Question: In the case where my user uploads an excel file with only one worksheet, I want to intelligently use only that worksheet. However, when I pull the schema for this file I see an unexpected worksheet (circled):

The schema is retrieved via:
'''
OleDBConnection.GetSchema("Tables")
'''
In this case, it looks like the second worksheet is a filter defined by the user to "peg" two columns from scrolling.
: Is it safe for me to ignore worksheets with "$<filter>" appended? Put another way, if I run through all the worksheets, throwing out the "$<filter>" types, and find that there is only one left, is it a reasonable default to use that worksheet? Does anyone have a reference?
Thanks!
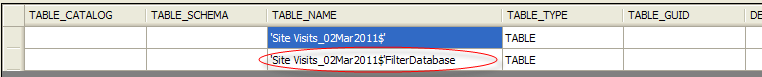
Answer: yes, i would have thought so. $ usually means it is refering to named range or macro in that workbook. you might use Regex and capture anything within ' '.
Here is a reference on how to select data from a named range:
<URL>
How do u pull the schema for this file? maybe you can filter it so that it only has Worksheets ?